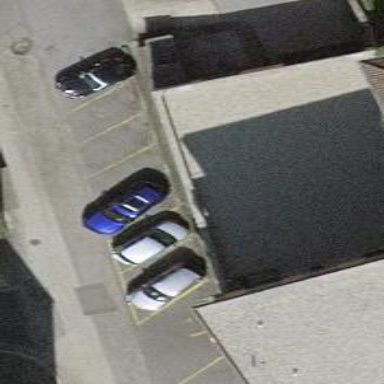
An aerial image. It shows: Car repair shop.